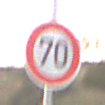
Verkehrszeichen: Geschwindigkeit70
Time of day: SunriseSunset
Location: Outdoor (RoadRail)
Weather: PartlyCloudy
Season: NotSpecified
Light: Natural